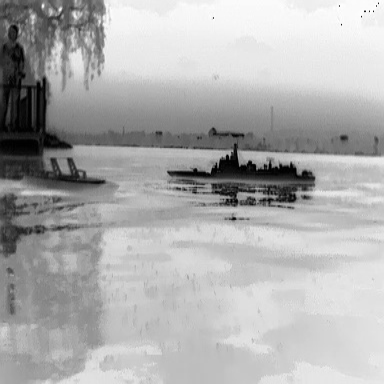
There are two objects shown in the infrared image, including a warship, and a canoe.